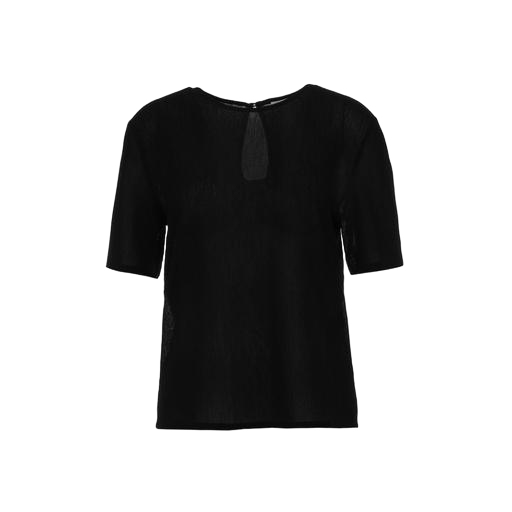
short-sleeve top only macy, sheer t-shirt, black structured bonded mesh tee, white background